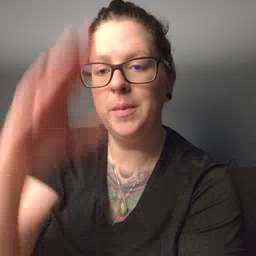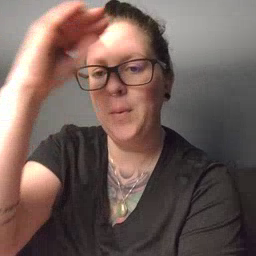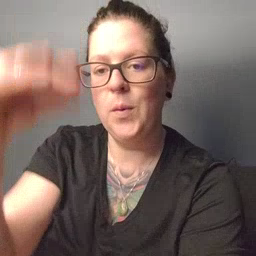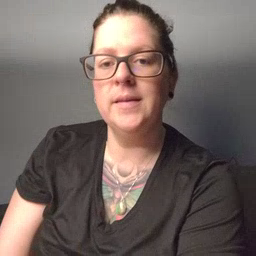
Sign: boy